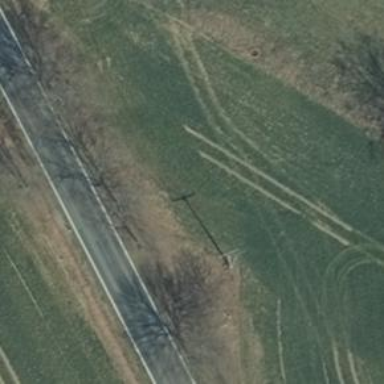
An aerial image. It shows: Minor power line with 3 cables.